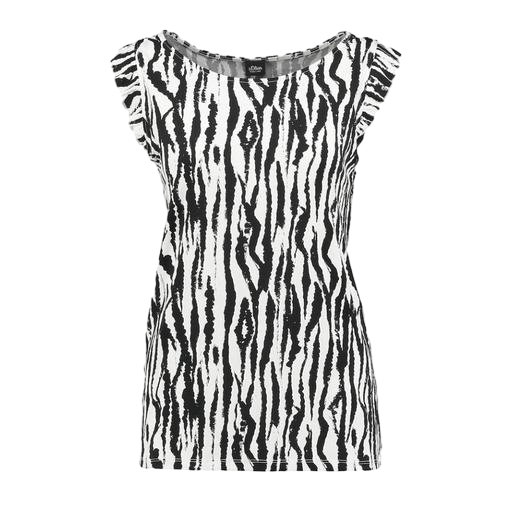
black printed short-sleeve top only macy, black geo-print t-shirt only macy, black plus size printed t-shirt only macy, white background